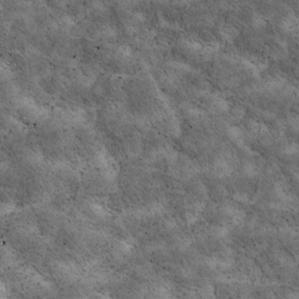
Label: non_frost